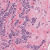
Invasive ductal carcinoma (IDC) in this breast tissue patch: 1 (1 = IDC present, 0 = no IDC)